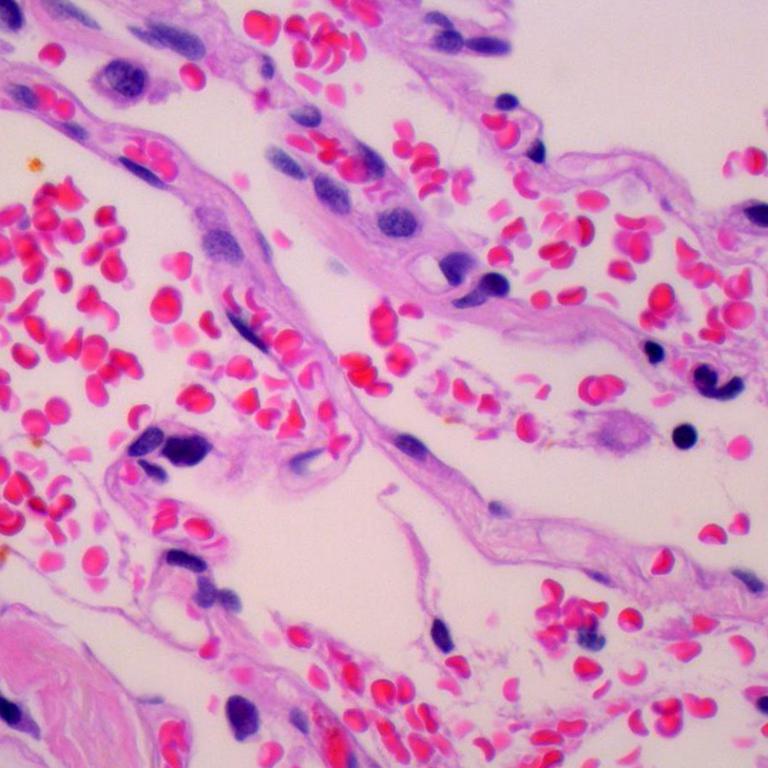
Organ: lung
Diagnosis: benign